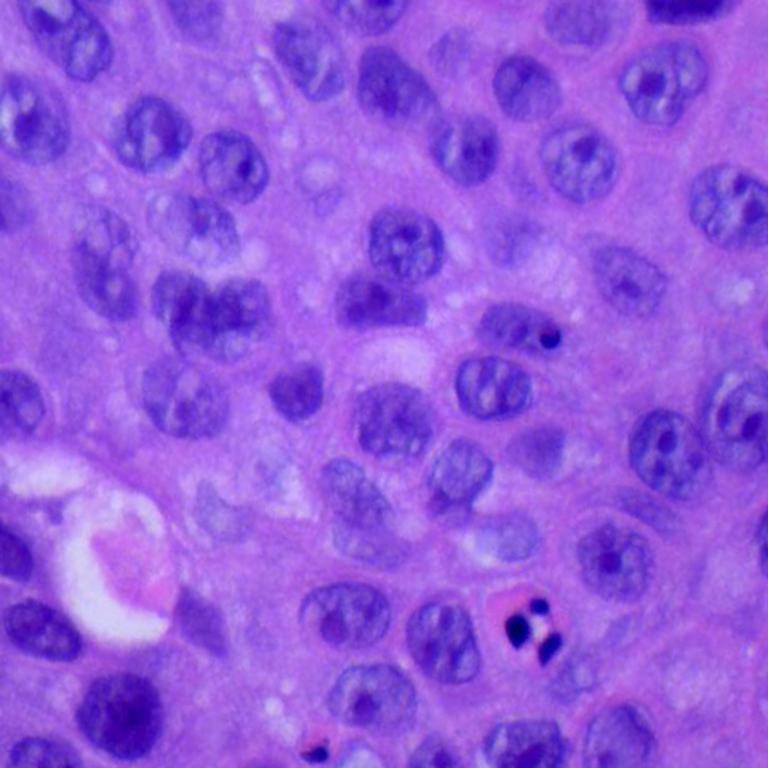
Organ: lung
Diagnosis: squamous carcinomas